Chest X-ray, PA view. Patient: 14 years old, sex M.
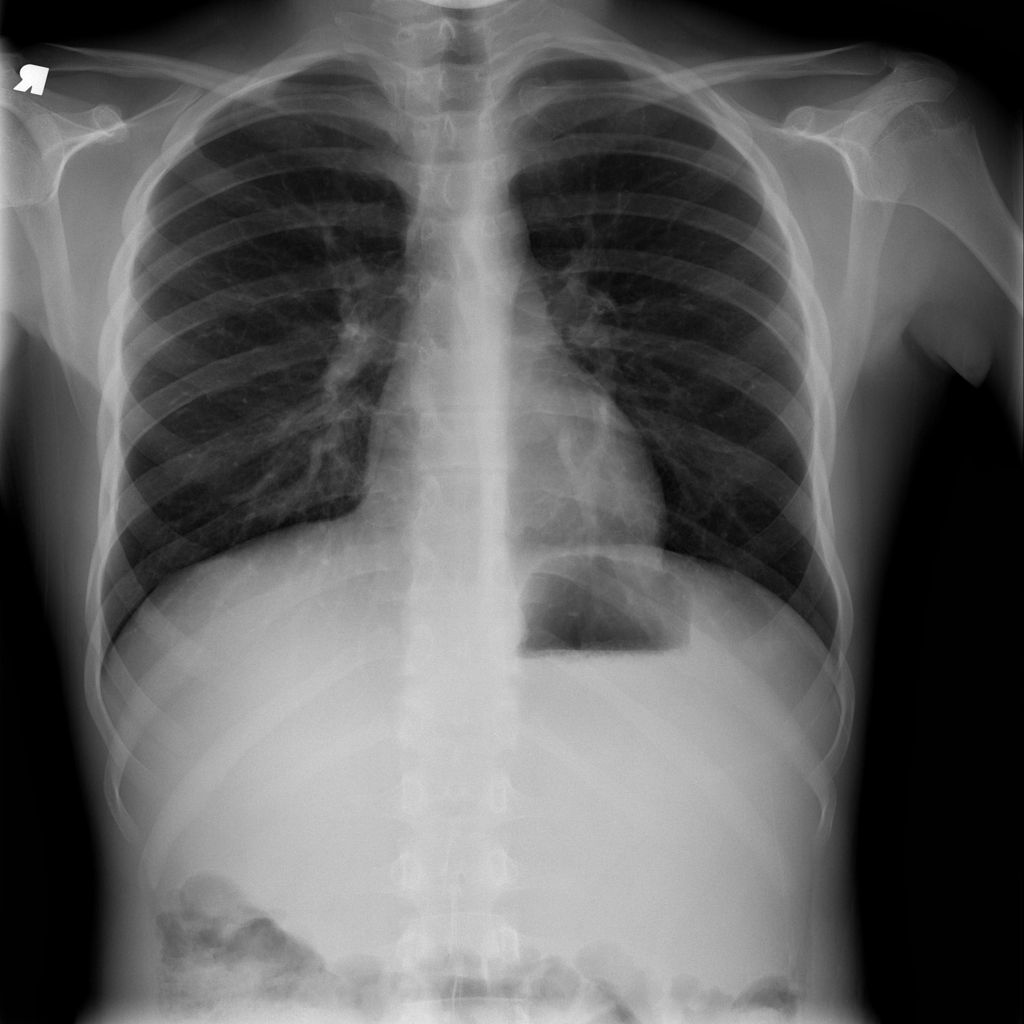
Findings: Infiltration